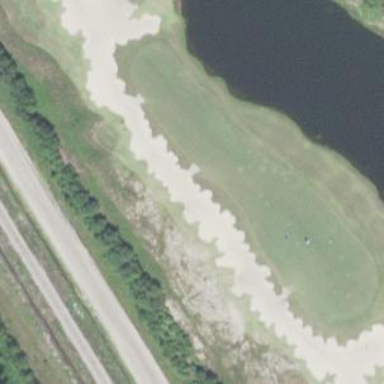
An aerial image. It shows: Service road used as golf cart path.